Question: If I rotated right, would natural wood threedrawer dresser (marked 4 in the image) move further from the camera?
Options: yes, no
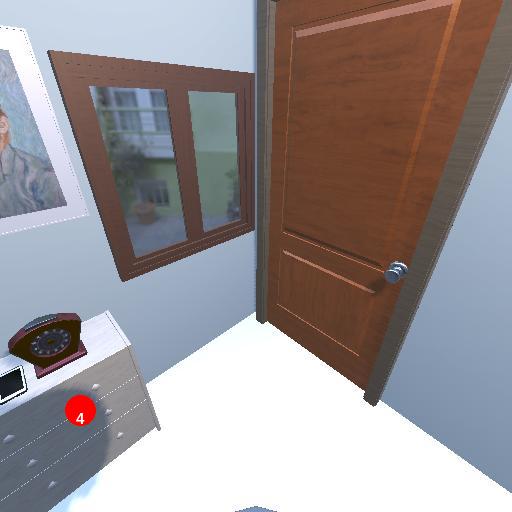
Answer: yes